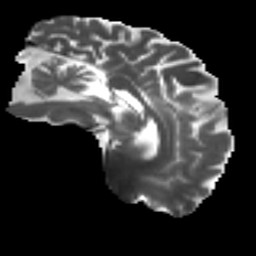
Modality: T2w
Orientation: sagittal
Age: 67
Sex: male
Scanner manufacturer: ge
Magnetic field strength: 3 T
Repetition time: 7.8 s
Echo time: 0.0609 s